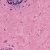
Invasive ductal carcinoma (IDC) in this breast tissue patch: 0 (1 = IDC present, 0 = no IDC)